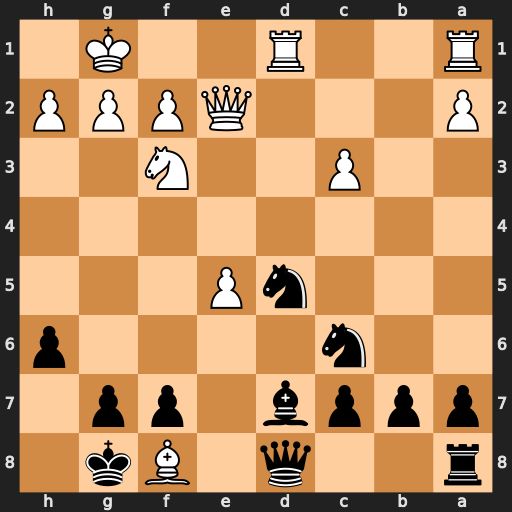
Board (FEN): r2q1Bk1/pppb1pp1/2n4p/3nP3/8/2P2N2/P3QPPP/R2R2K1
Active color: b
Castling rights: -
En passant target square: -
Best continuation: Nxc3 Qc2 Nxd1